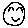
Label: smiley face